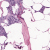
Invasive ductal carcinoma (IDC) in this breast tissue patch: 1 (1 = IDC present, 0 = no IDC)